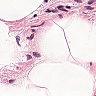
Metastatic tissue present: no